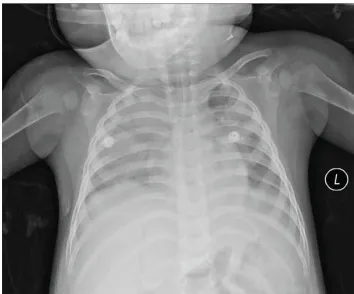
Chest X-ray of the lungs from the acute phage of the two fatal cases. (A) Case 1. Acute phage of pneumonia revealed the texture of the two lungs as thickened and fuzzy, the light transmittance of the left lung is diffusely reduced, left diaphragm blurred, the light transmittance of the right lung unevenly reduced, patchy shadows shown in the right lung.
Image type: radiology (x_ray)